Aerial crown-view tile of a tropical tree (Barro Colorado Island, Panama), acquired 20240611:
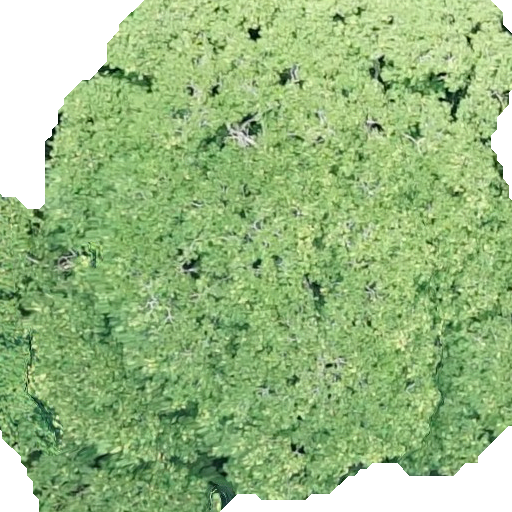
Species: Dipteryx oleifera
GBIF accepted scientific name: Dipteryx oleifera
Crown area: 419.988 m²